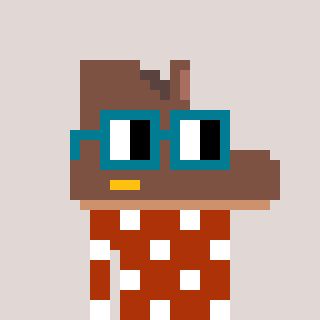
a pixel art character with square dark green glasses, a boot-shaped head and a hotbrown-colored body on a warm background